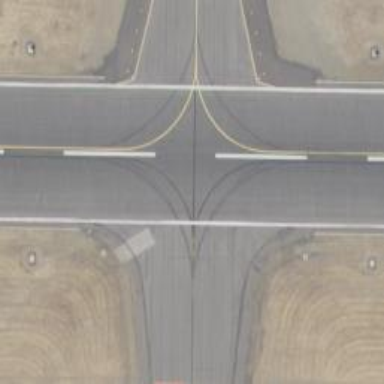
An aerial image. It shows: Image of taxiway at airport.